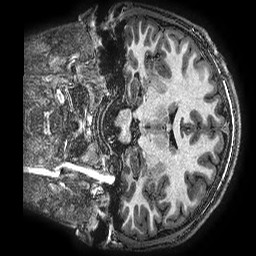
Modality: T1w
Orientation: coronal
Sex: male
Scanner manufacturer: ge
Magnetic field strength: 3 T
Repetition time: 0.00766 s
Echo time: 0.003476 s